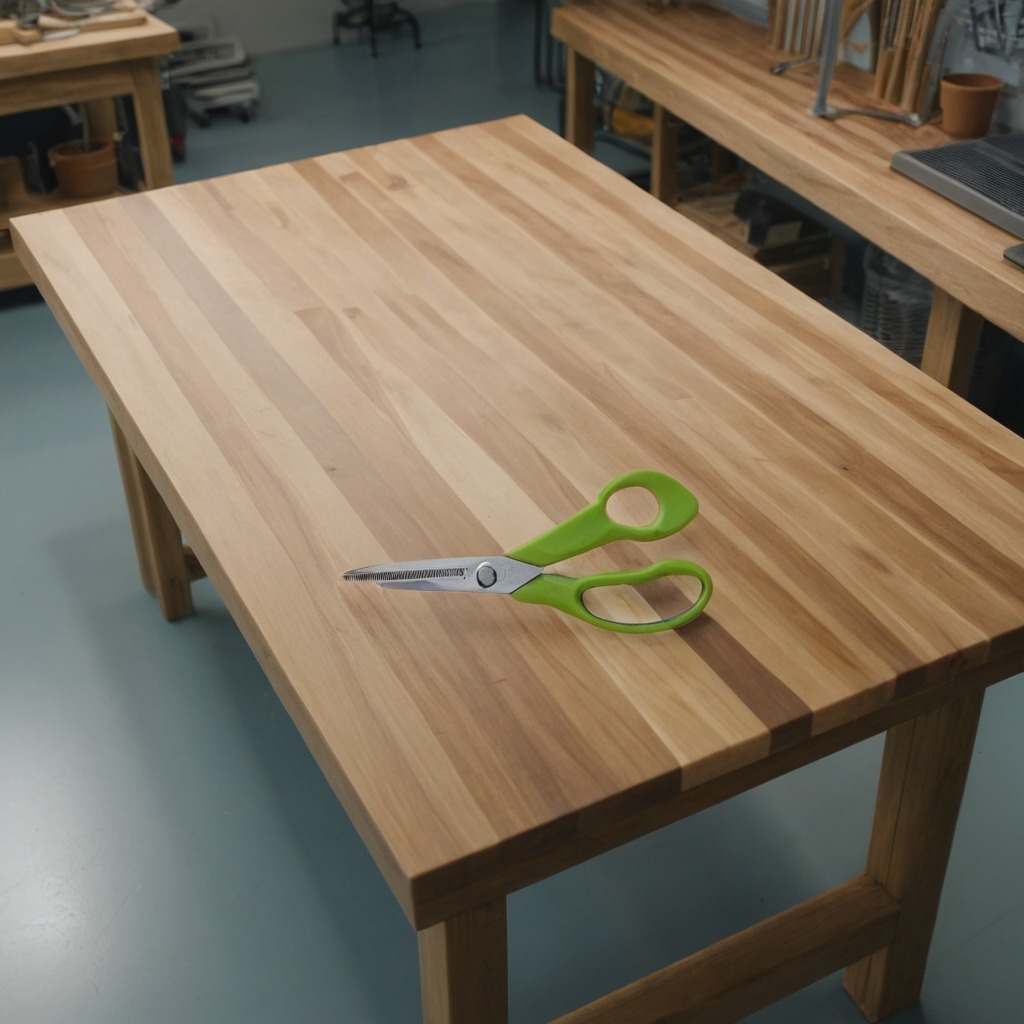
A scissor is lying on the workbench inside a coastal fishing gear workshop.